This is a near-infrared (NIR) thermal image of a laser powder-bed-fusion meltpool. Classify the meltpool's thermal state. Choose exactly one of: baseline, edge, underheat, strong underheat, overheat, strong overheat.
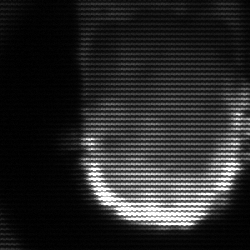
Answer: baseline